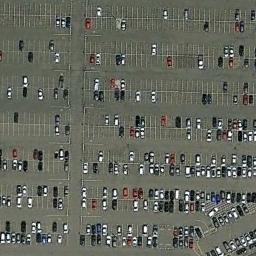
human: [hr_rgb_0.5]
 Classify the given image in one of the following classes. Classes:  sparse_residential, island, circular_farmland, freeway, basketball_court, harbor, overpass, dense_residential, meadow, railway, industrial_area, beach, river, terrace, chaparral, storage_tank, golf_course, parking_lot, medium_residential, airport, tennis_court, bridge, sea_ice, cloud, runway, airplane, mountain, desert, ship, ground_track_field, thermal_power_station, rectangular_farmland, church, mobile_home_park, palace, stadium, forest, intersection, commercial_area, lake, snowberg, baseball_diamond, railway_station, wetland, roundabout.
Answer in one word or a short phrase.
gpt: parking_lot